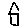
Label: house